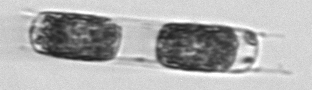
Label: Hemiaulus